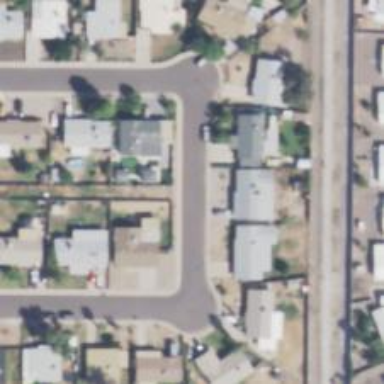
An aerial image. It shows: Alleyway designated as service road.